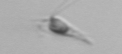
Label: Calciopappus